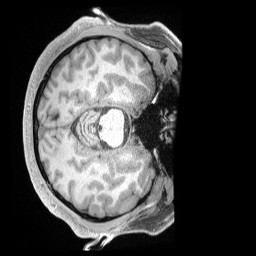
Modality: T1w
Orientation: axial
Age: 35
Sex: male
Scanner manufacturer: siemens
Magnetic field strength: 3 T
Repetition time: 2 s
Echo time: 0.00211 s